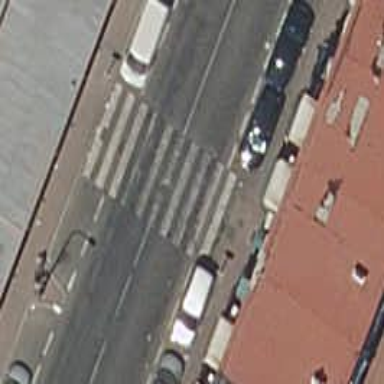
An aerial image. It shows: Uncontrolled road crossing.